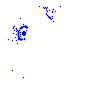
Particle: proton